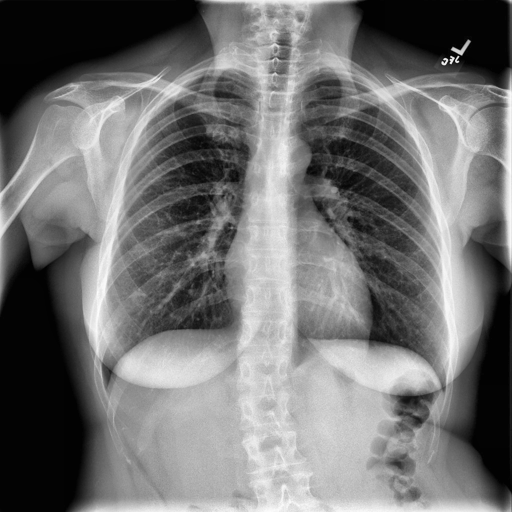
Finding: NORMAL